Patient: sex M, age 52
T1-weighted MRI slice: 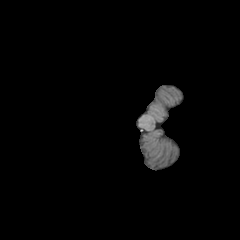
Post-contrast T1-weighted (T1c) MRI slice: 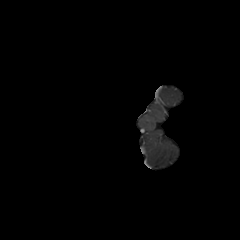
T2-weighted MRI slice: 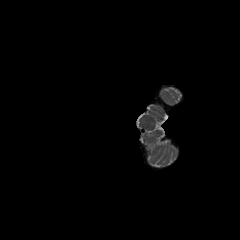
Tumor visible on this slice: no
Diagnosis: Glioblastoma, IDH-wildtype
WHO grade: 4